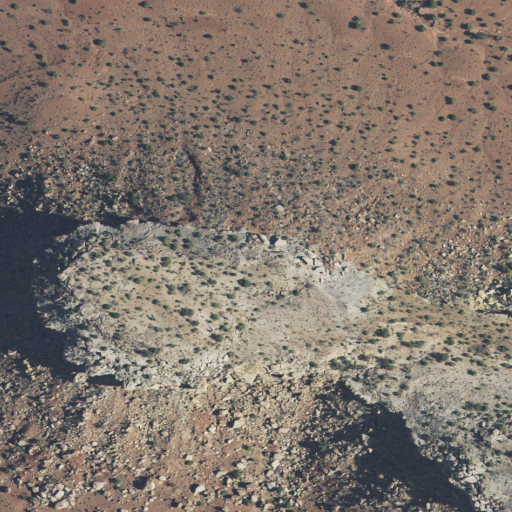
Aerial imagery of mountain in Utah named Horse Pasture Mesa containing only shrub